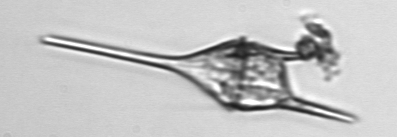
Label: Tripos_lineatus